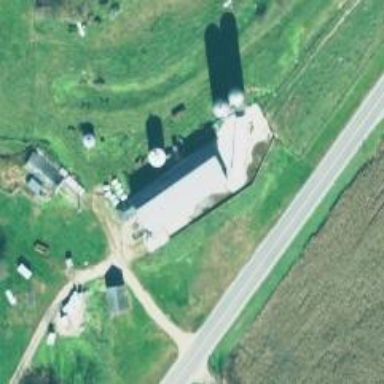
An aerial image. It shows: Silo.